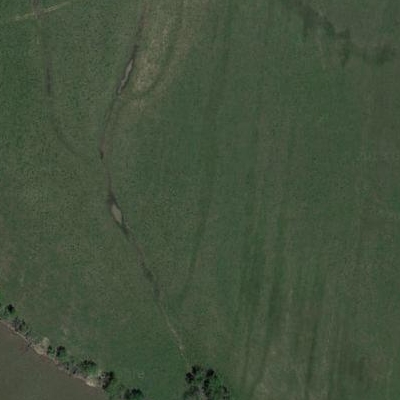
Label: Grass